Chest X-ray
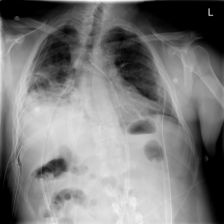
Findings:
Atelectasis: positive
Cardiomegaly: negative
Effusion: negative
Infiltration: negative
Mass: negative
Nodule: negative
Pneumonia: negative
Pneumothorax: negative
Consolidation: negative
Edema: negative
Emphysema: negative
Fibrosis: negative
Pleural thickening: negative
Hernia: negative